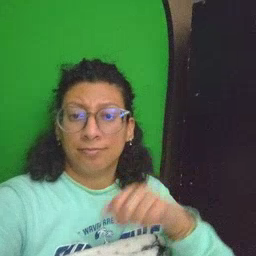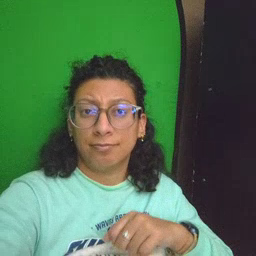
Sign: moon